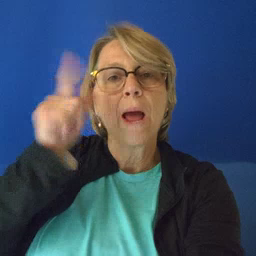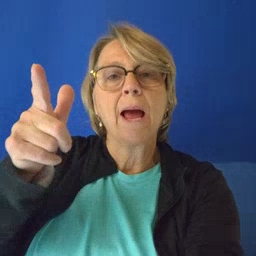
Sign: wake